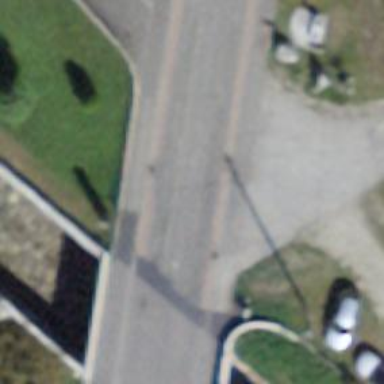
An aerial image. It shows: Asphalt road on secondary bridge.